Question:
.
I have 4 tables as shown above. Now I'm trying to get all the data including article subjects, tags for each article, and number of comments for each article, in query.
The sql query I'm using now is
'''
SELECT
articles.subject, GROUP_CONCAT(tags.name) AS tags, COUNT(comments.aid) AS comments
FROM articles
LEFT JOIN comments ON comments.aid = articles.aid
LEFT JOIN relations ON relations.aid = articles.aid
LEFT JOIN tags ON tags.tid = relations.tid
GROUP BY
articles.aid
'''
The result:
'''
array
(
1 => array
(
subject => foo
tags =>
comments => 1
)
2 => array
(
subject => bar
tags => html,mysql [html,mysql,html,mysql]
comments => 2 [4]
)
3 => array
(
subject => baz
tags => php
comments => 0
)
)
'''
For the real situation here in my application, number of tags and number of comments will multiply with each other. For example: if there are 4 comments, and 3 tags in one article, my query will result in
tags: html,css,php, html,css,php, html,css,php, html,css,php (instead of html,css,php)
comments: 12 (instead of 4)
I know there must be something wrong with my query statement, I just don't know how to fix it.
Someone please help. Thanks.
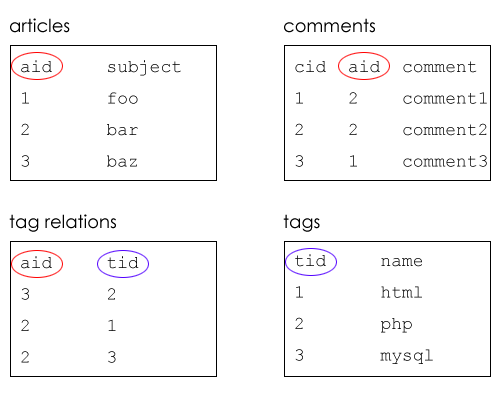
Answer: I think you need a nested query to count the comments
'''
SELECT
articles.subject, GROUP_CONCAT(tags.tag) AS tags, comments
FROM articles
LEFT JOIN (
select aid,count(cid) as comments from comments group by aid
) AS commentscount ON commentscount.aid = articles.aid
LEFT JOIN relations ON relations.aid = articles.aid
LEFT JOIN tags ON tags.tid = relations.tid
GROUP BY
articles.aid
'''